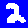
Digit: 2